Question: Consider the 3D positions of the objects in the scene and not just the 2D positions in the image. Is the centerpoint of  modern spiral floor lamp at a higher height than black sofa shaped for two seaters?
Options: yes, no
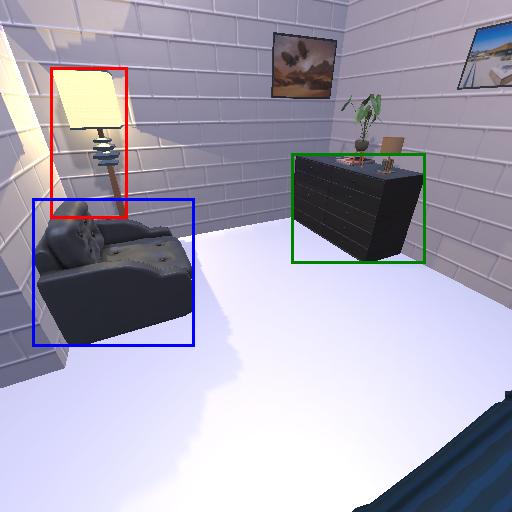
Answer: yes